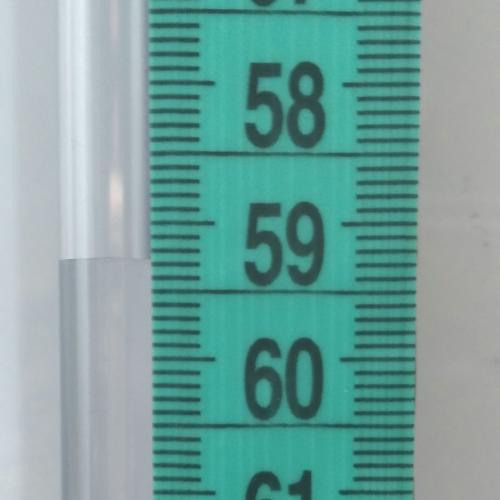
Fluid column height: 59.3 cm